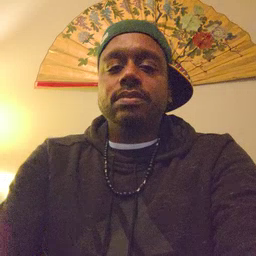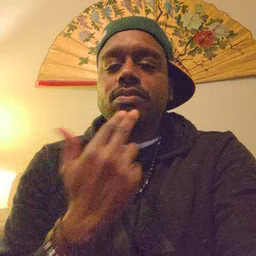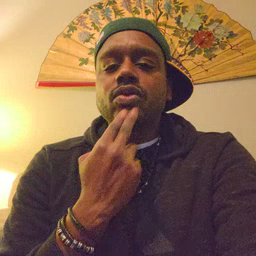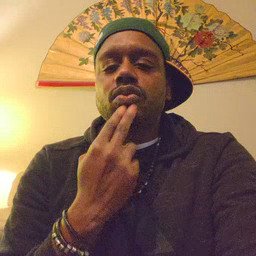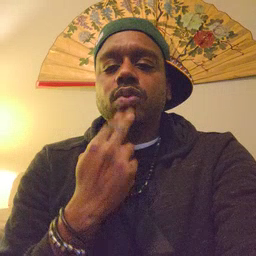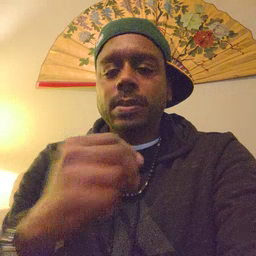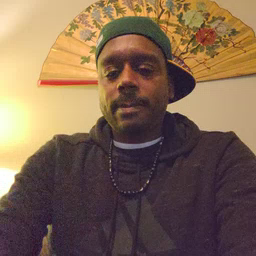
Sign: cute